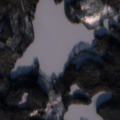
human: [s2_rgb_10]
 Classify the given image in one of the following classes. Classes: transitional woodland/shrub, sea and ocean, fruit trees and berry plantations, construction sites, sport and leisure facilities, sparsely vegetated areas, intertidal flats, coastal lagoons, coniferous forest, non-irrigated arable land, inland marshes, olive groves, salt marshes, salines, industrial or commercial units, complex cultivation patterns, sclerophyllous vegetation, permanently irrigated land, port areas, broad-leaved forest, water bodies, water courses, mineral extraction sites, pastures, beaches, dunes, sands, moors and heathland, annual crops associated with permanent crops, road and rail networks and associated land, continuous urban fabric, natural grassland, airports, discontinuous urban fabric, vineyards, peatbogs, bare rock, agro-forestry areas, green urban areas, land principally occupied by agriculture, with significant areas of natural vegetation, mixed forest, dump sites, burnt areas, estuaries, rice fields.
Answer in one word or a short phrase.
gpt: coniferous forest, water bodies